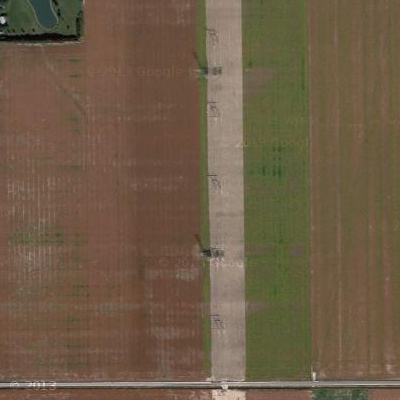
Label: Field